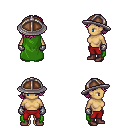
a pixel art fantasy rpg character, female body template, human, tanned skin, green cape, red pants, pink swoop hairstyle, chain helm, metal gloves, maroon shoes, four views (front, back, left, right), 2x2 character sprite sheet, small pixel art, hard edges, no anti-aliasing